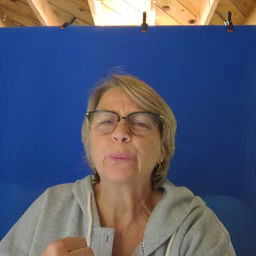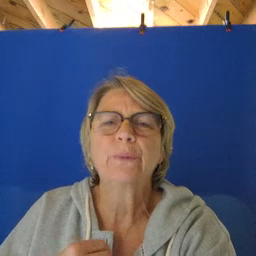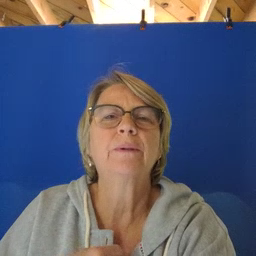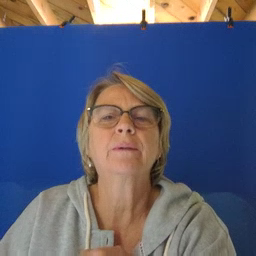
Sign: cute